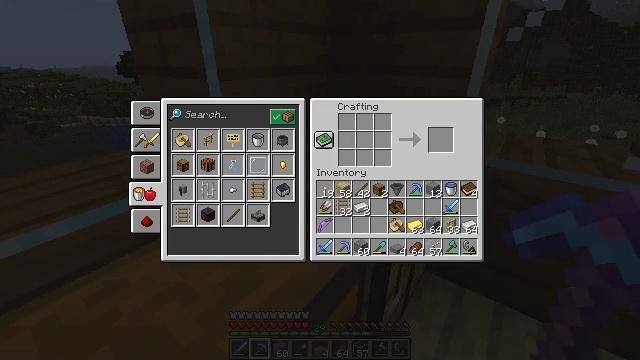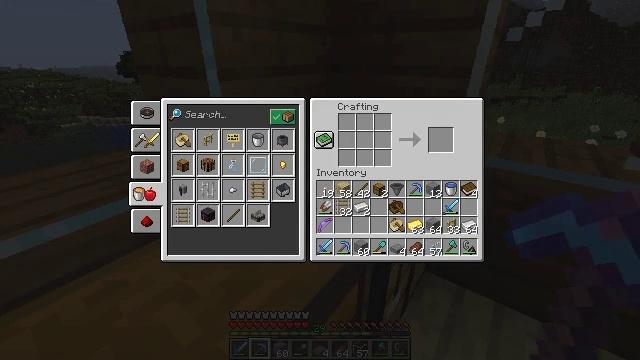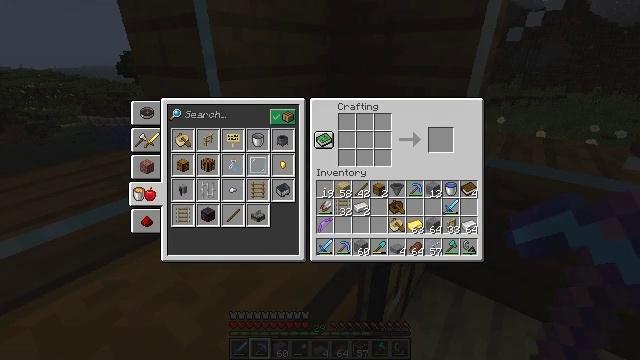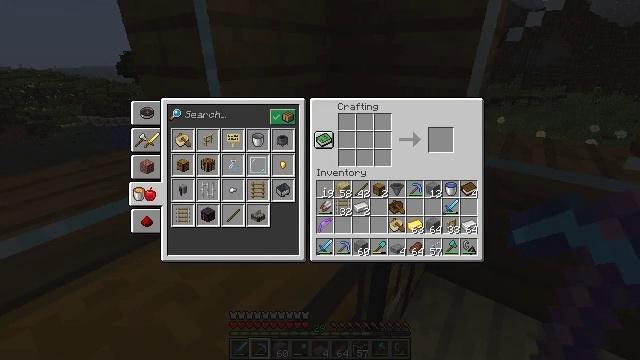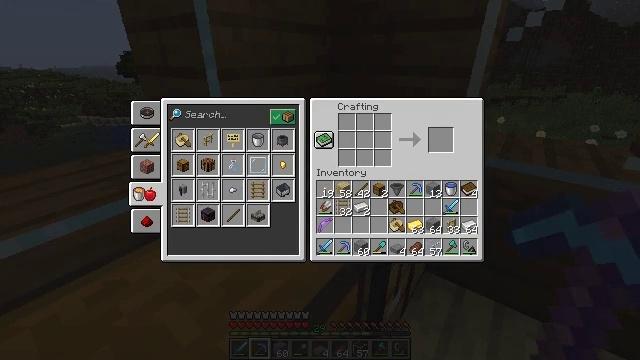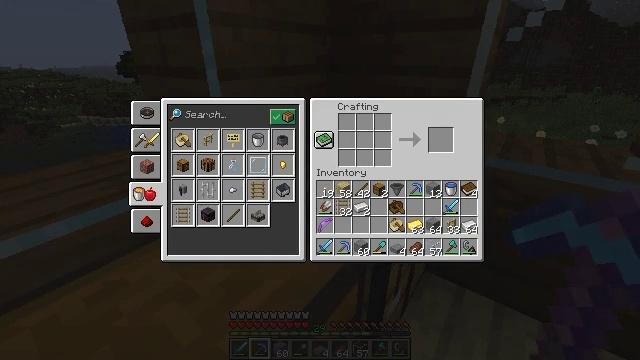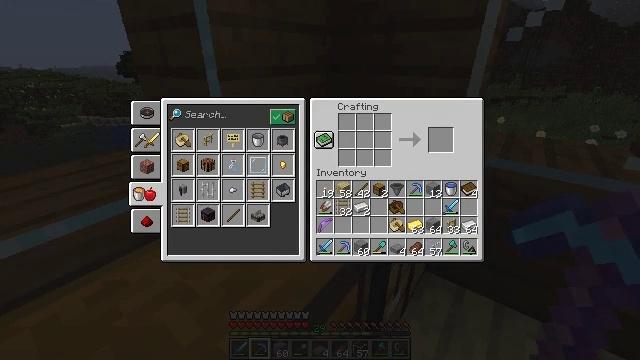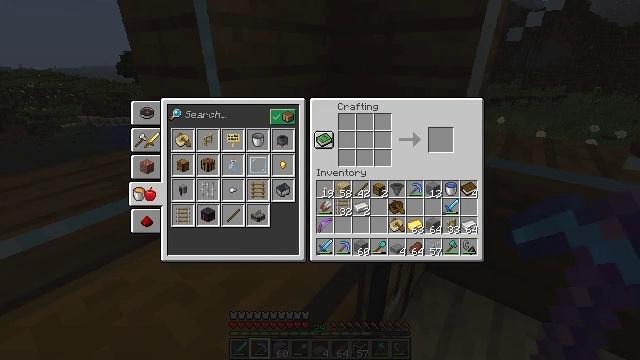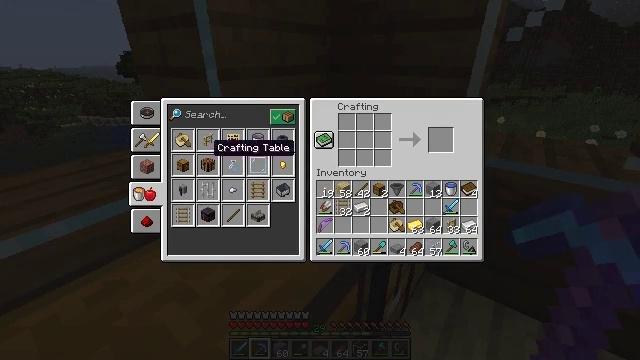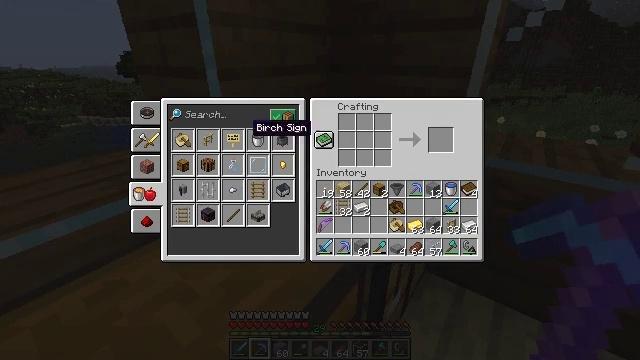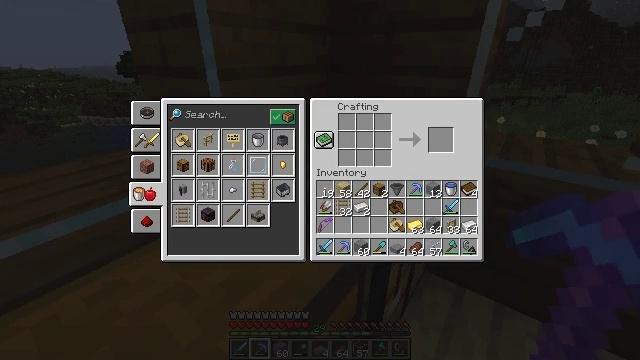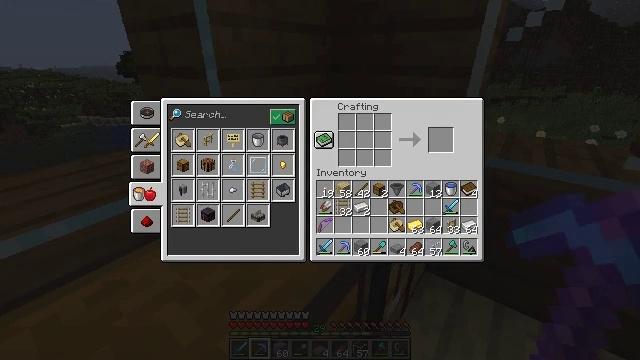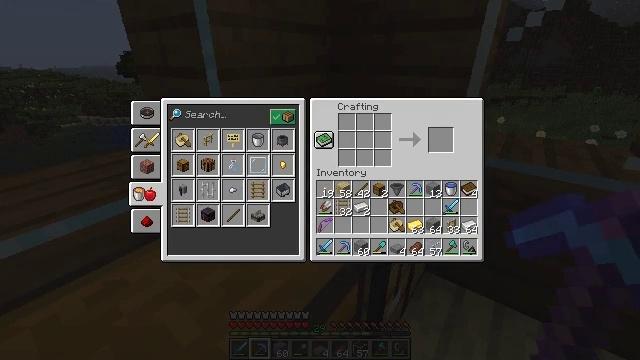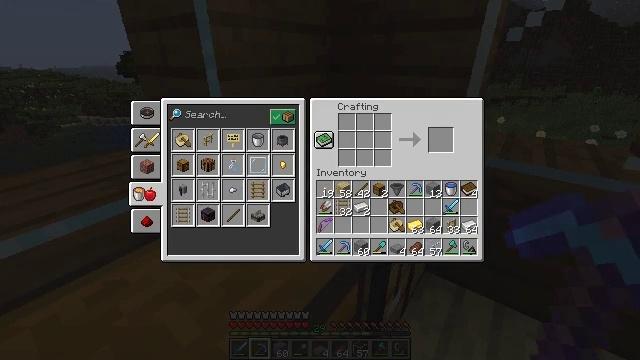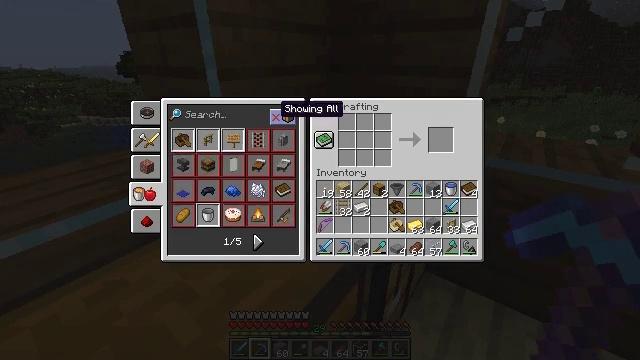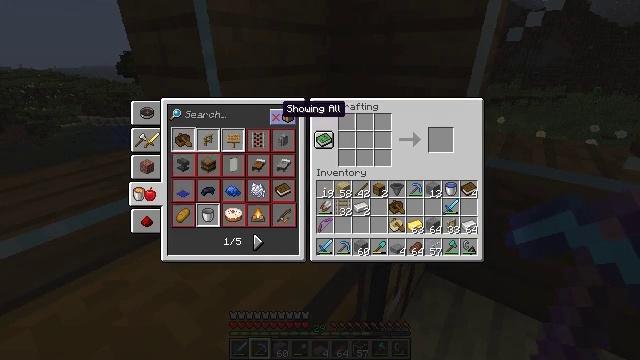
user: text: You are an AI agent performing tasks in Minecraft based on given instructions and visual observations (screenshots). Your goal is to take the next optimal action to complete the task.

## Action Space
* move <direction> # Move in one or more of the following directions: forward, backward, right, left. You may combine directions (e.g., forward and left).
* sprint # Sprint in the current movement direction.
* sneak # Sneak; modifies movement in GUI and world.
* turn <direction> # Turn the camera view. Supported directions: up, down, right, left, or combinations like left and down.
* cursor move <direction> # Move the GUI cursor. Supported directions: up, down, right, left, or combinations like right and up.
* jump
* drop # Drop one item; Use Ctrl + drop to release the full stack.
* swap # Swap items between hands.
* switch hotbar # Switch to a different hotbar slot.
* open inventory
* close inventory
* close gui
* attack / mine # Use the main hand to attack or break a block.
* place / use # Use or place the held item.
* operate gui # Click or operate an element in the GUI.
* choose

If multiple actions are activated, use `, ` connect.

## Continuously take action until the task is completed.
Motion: motion action
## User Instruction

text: Craft powered rail with the necessary materials.
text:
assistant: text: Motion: no_op
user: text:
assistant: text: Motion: no_op
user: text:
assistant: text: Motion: no_op
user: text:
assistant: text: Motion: no_op
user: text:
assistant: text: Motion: no_op
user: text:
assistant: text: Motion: no_op
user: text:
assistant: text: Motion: no_op
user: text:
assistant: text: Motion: turn right and up
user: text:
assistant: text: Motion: turn right and up
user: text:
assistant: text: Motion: turn up
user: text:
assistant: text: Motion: no_op
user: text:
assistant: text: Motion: turn right
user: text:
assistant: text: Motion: turn right
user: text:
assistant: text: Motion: attack / mine
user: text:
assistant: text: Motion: attack / mine
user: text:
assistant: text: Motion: attack / mine
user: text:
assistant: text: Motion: no_op
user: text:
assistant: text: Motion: turn left
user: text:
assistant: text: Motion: turn left
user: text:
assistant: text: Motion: turn left
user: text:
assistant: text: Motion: attack / mine
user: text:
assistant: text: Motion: attack / mine
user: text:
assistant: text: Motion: attack / mine
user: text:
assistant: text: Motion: no_op
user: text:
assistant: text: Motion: move left
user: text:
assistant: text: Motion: move left
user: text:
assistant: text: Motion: move left
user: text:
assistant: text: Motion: move left
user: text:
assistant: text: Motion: no_op
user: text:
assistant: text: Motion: no_op